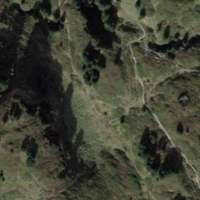
EUNIS habitat code: 31
Species observed at this site:
Geum montanum